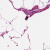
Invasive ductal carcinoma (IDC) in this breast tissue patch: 0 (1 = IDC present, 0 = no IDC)